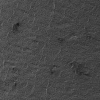
Atmospheric dust classification: not_dusty